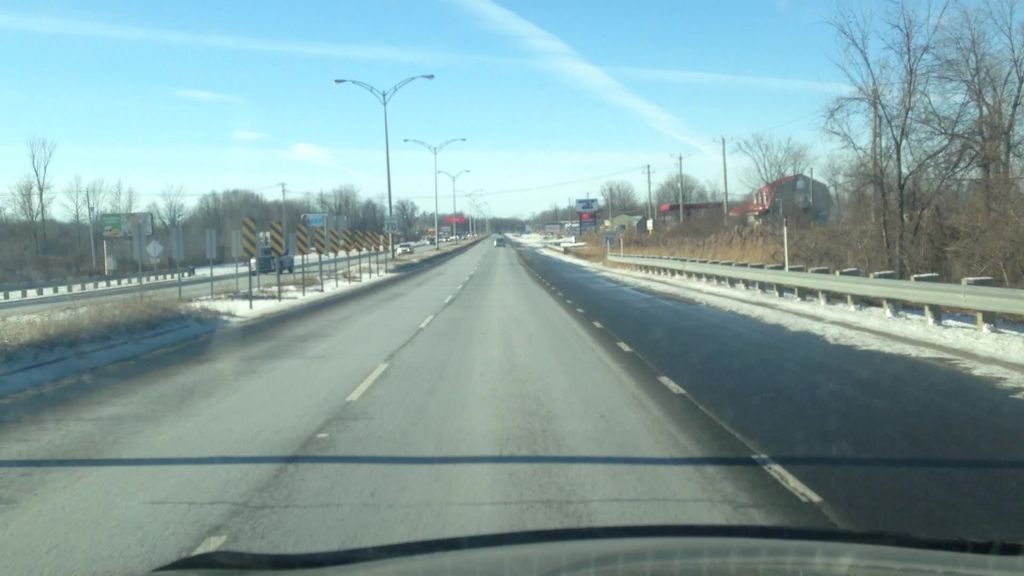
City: montreal